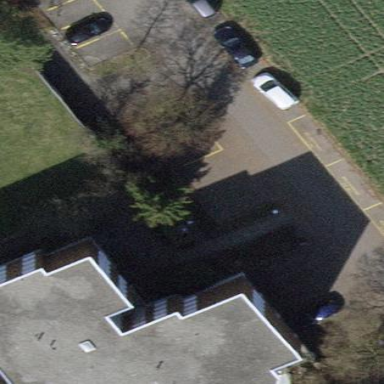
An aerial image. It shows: Street-side parking area.